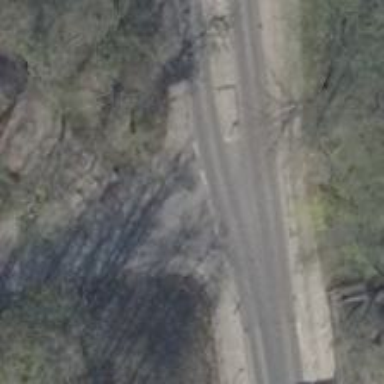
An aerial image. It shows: Unmarked crossing on the road.